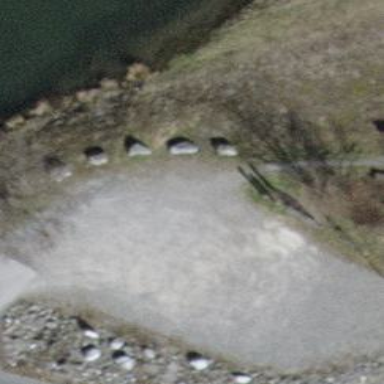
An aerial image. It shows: Parking area with gravel surface.